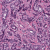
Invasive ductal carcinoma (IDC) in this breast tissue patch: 1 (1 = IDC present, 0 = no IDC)